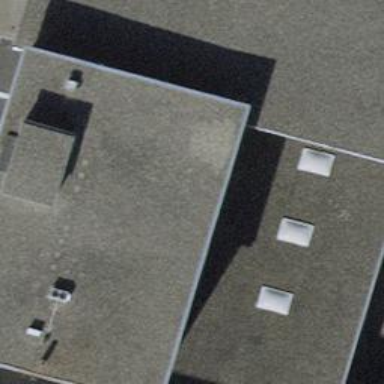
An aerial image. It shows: Office building.